Field crop: maize
Growth stage: 2
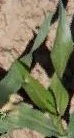
Species: maize